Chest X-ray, PA view. Patient: 21 years old, sex M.
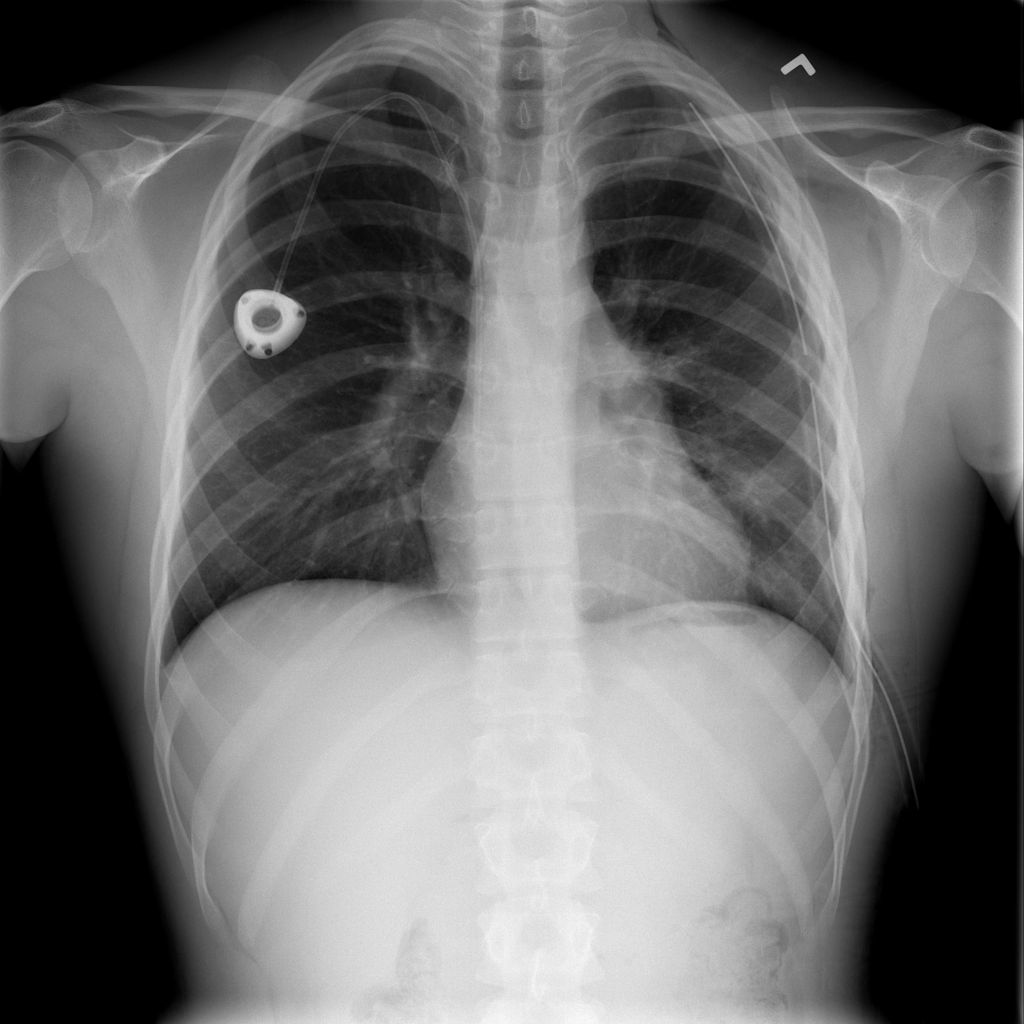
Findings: No Finding